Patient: sex M, age 58
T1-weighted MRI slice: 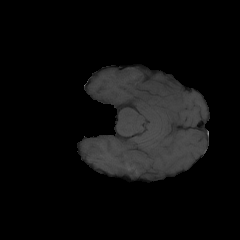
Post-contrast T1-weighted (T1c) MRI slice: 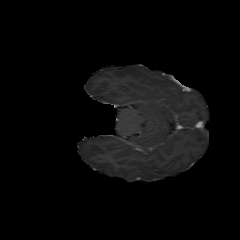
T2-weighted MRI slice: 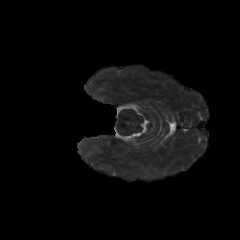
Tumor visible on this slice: no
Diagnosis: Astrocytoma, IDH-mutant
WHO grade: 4